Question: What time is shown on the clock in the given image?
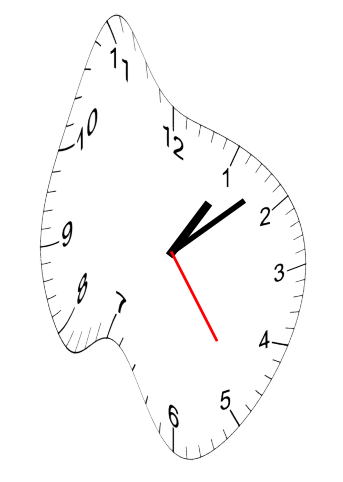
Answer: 01:08:24